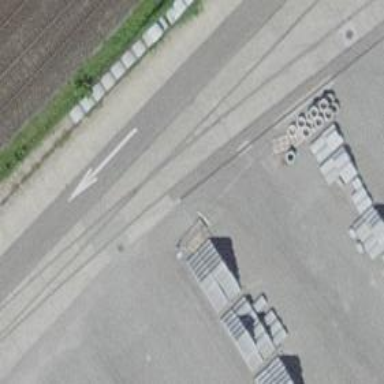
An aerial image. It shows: Disused railway spur with one track.